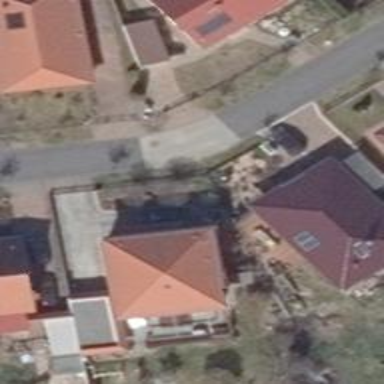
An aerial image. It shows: Residential road.